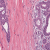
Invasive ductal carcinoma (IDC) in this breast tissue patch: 1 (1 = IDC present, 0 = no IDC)